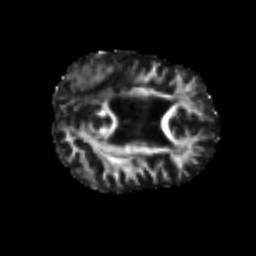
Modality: FA
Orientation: axial
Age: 63
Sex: male
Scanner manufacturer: siemens
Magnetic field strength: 3 T
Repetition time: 4.987 s
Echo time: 0.0792 s